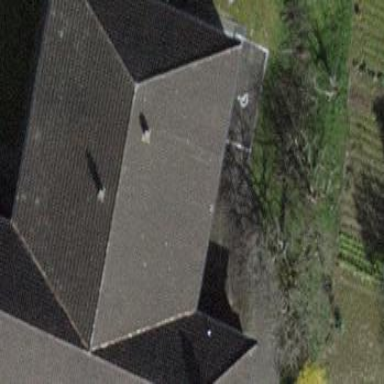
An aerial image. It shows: Hipped-roof house with roof tiles.